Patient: sex M, age 66
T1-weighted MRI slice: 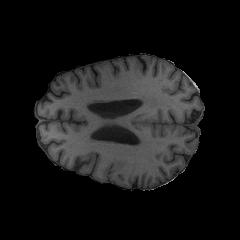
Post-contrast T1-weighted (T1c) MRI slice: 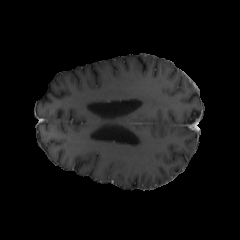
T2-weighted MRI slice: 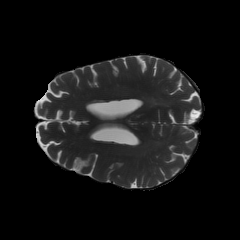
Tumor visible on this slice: no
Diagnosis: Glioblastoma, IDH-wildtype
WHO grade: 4